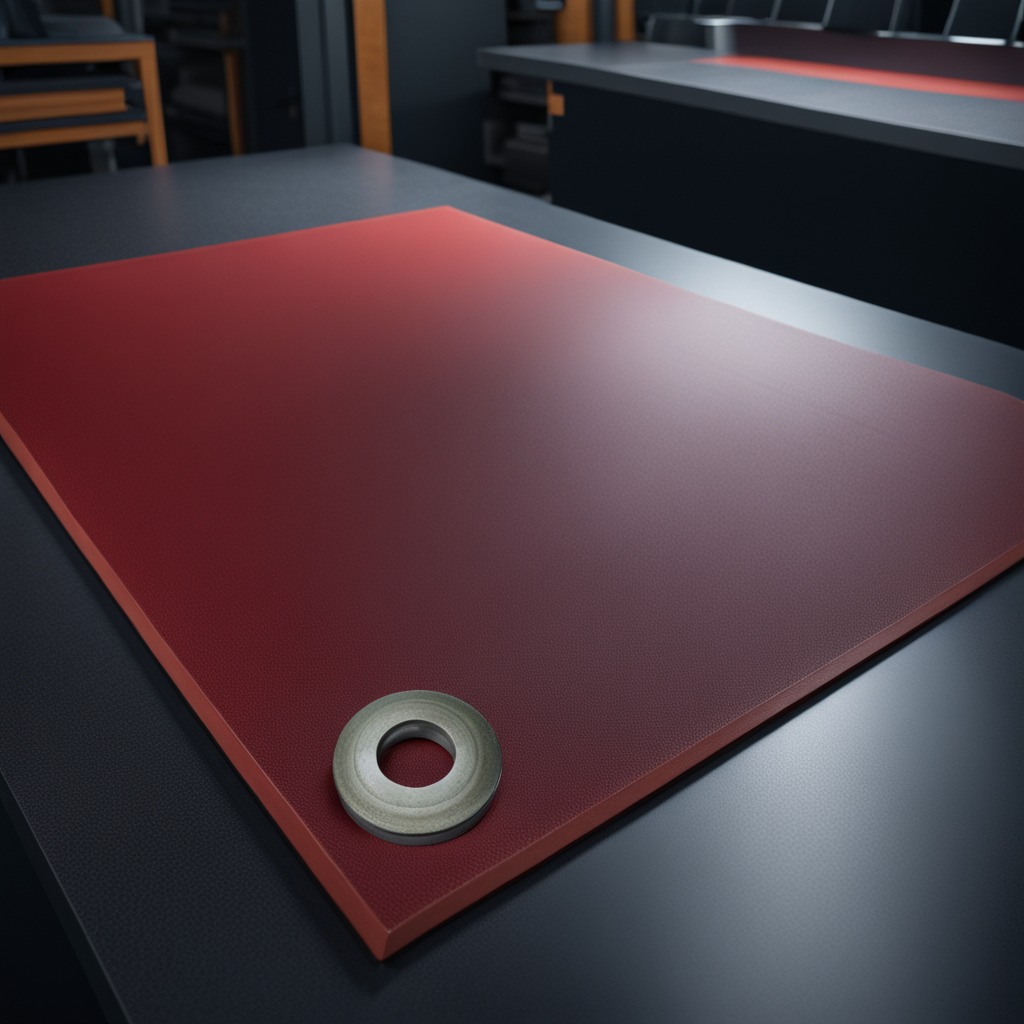
A flat metal washer lies on a clean granite tabletop covered with a red rubber mat inside a workshop at night dim ambient light soft shadows worn but beneath the mat